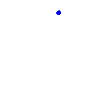
Particle: pion